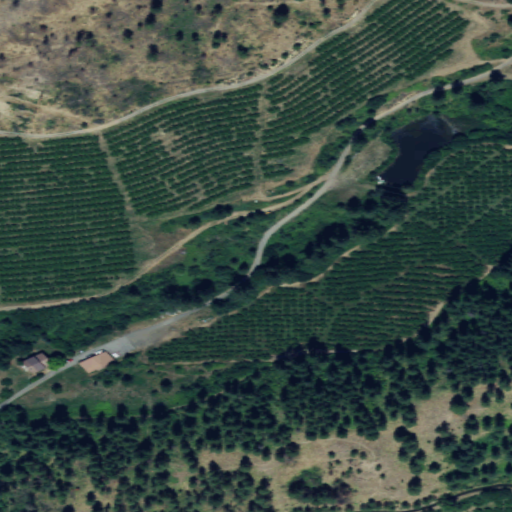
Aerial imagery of valley in Washington named Posey Canyon containing cultivated crops, evergreen forest, grassland, shrub, open development, pasture, and low intensity development